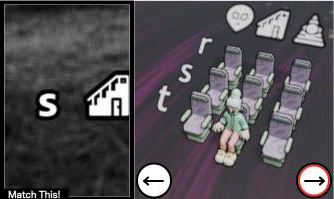
Task: seats
Answer: no